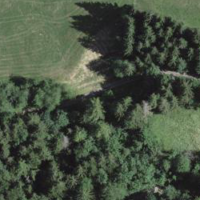
EUNIS habitat code: 44
Species observed at this site:
Ajuga reptans
Equisetum telmateia